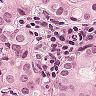
Metastatic tissue present: yes